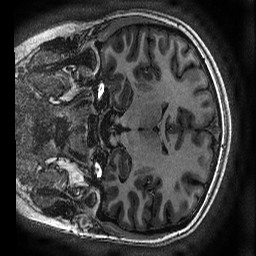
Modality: T1w
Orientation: coronal
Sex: female
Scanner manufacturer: ge
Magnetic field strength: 3 T
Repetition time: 0.00766 s
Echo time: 0.003476 s